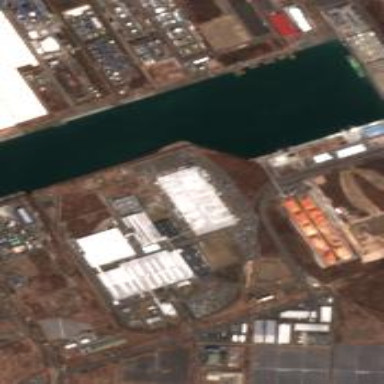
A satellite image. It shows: Industrial area designated for port activities.